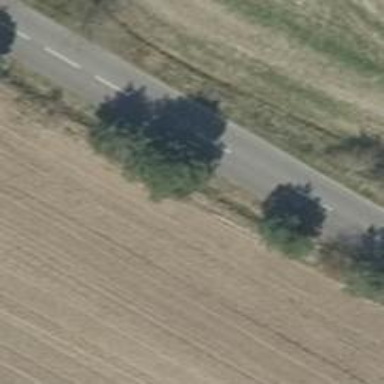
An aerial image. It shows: Deciduous broadleaved tree.